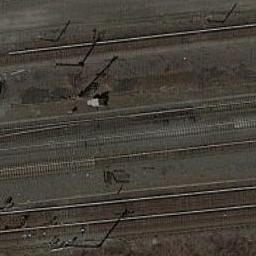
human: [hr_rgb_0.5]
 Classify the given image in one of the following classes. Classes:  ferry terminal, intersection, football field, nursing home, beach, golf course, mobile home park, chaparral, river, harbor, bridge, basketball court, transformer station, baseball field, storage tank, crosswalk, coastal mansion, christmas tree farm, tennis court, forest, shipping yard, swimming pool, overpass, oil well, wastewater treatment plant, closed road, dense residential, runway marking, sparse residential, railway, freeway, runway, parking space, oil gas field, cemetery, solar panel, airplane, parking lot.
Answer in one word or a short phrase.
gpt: railway